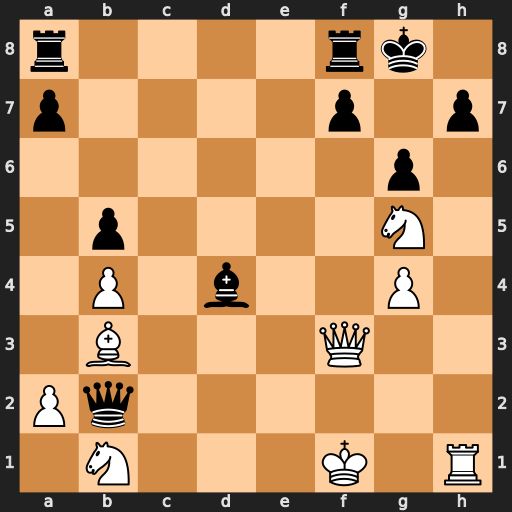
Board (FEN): r4rk1/p4p1p/6p1/1p4N1/1P1b2P1/1B3Q2/Pq6/1N3K1R
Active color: w
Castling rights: -
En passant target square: -
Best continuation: Bxf7+ Rxf7 Qxf7+ Kh8 Rxh7#